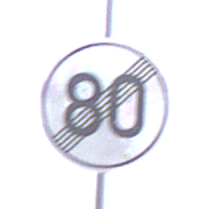
Verkehrszeichen: EndeGeschwindigkeit80
Umgebung: Outdoor, Nature
Tageszeit: MorningAfternoon
Wetter: Overcast
Licht: Natural
Jahreszeit: NotSpecified
Kontrast: LowContrast